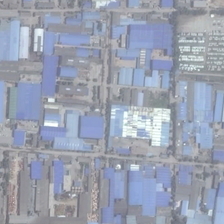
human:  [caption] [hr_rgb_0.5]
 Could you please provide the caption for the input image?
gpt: there are plenty of blue roofs in the industrial district .

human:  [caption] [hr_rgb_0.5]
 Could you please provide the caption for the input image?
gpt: this area is a vast industrial area .

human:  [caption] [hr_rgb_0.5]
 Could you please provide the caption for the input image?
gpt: there are plenty of blue roofs in the industrial district .

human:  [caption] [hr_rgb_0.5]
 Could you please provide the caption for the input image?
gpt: this area is a vast industrial area .

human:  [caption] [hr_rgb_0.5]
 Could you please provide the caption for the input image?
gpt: there are plenty of blue roofs in the industrial district .